Field crop: tomato
Growth stage: 1
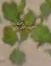
Species: solanum